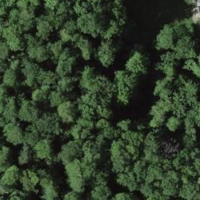
EUNIS habitat code: 41
Species observed at this site:
Allium ursinum
Cardamine heptaphylla
Lamium galeobdolon